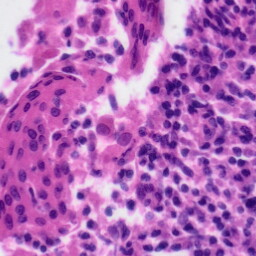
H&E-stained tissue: Tonsil